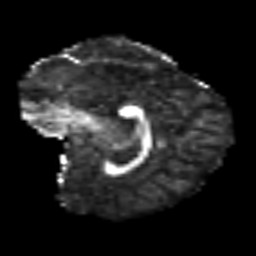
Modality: FA
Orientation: sagittal
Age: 39
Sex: female
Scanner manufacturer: siemens
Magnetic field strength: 3 T
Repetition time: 6.1 s
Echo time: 0.101 s